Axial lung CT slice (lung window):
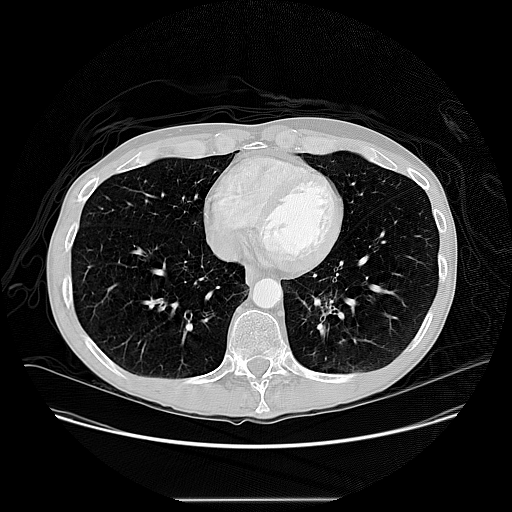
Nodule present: no